Question: I have a table in SQL Server that looks like this:
'''
CREATE TABLE [dbo].[FCT_RawEvents](
[EquipID] [int] NOT NULL,
[EventTimeStamp] [int] NOT NULL,
[EventMilliSeconds] [smallint] NULL,
[EventID] [int] NOT NULL,
[EventOn] [bit] NOT NULL,
[JobID] [int] NULL,
[FirstEvent] [bit] NULL,
[OperatorId] [int] NULL,
[Suppressed] [bit] NULL,
[ManualOverride] [bit] NULL
)
'''
This contains events, that are either turning on or off (EventOn = True, EventOn = False). Now I need to get all the events which are 'Active' (not suppressed) at a given time. I have some SQL that works, however as this table has rows in the millions, it runs pretty slow (10 seconds for 5 equipIds).
Here it is:
'''
DECLARE @StartDateTime datetime = '2013/01/01'
DECLARE @csvEquipIds nvarchar(MAX) = '5,6,7,8'
DECLARE @StartTimeStamp int = dbo.GetSecondsFromDate(@StartDateTime)
DECLARE @StartMilliSeconds smallint = DATEPART(Ms, @StartDateTime)
DECLARE @EquipIds TABLE (EquipId int)
INSERT INTO @EquipIds(EquipId) SELECT EquipID FROM dbo.getEquipmentIDs(null,@csvEquipIds)
SELECT dbo.getDateFromSeconds(EventTimeStamp), * FROM
( SELECT re.EquipID,EventTimeStamp,EventMilliSeconds,EventID,eventon,
ROW_NUMBER() OVER (PARTITION BY re.EquipId,EventID ORDER BY EventTimeStamp DESC,EventMilliSeconds DESC) AS RowNo
FROM dbo.FCT_RawEvents re
JOIN @EquipIds eq
ON eq.EquipId = re.EquipID
WHERE (re.EventTimeStamp < @StartTimeStamp OR(re.EventTimeStamp = @StartTimeStamp AND re.EventMilliSeconds <= @StartMilliSeconds)) AND re.EventID > 0
AND (re.Suppressed IS NULL)-- OR re.Suppressed = 0)
) ev
WHERE RowNo = 1 AND EventOn = 1
ORDER BY EquipID,EventID, EventTimeStamp desc, EventMilliSeconds desc
'''
The execution plan indicates that 80% of the time is being spent on the sort, which is the Partition/Order window function.

I am by no means an INDEX expert, but have added these:
'''
CREATE CLUSTERED INDEX [IX_Clustered] ON [dbo].[FCT_RawEvents]
(
[EquipID] ASC,
[EventTimeStamp] DESC,
[EventMilliSeconds] DESC,
[EventID] ASC,
[EventOn] DESC
)WITH (PAD_INDEX = OFF, STATISTICS_NORECOMPUTE = OFF, SORT_IN_TEMPDB = OFF, IGNORE_DUP_KEY = OFF, DROP_EXISTING = OFF, ONLINE = OFF, ALLOW_ROW_LOCKS = ON, ALLOW_PAGE_LOCKS = ON) ON [PRIMARY]
GO
CREATE NONCLUSTERED INDEX [IX_EquipEventTime] ON [dbo].[FCT_RawEvents]
(
[EquipID] ASC,
[EventID] ASC,
[EventTimeStamp] DESC,
[EventMilliSeconds] DESC
)
INCLUDE ( [EventOn]) WITH (PAD_INDEX = OFF, STATISTICS_NORECOMPUTE = OFF, SORT_IN_TEMPDB = OFF, IGNORE_DUP_KEY = OFF, DROP_EXISTING = OFF, ONLINE = OFF, ALLOW_ROW_LOCKS = ON, ALLOW_PAGE_LOCKS = ON) ON [PRIMARY]
GO
CREATE NONCLUSTERED INDEX [IX_Suppressed] ON [dbo].[FCT_RawEvents]
(
[Suppressed] ASC
)WITH (PAD_INDEX = OFF, STATISTICS_NORECOMPUTE = OFF, SORT_IN_TEMPDB = OFF, IGNORE_DUP_KEY = OFF, DROP_EXISTING = OFF, ONLINE = OFF, ALLOW_ROW_LOCKS = ON, ALLOW_PAGE_LOCKS = ON) ON [PRIMARY]
GO
'''
It appears that the sort is scanning a large part of the table, where I really want it to 'Look back' until it finds the first matching event.
Any pointers would be much appreciated, either by use of an Index or improving the SQL.
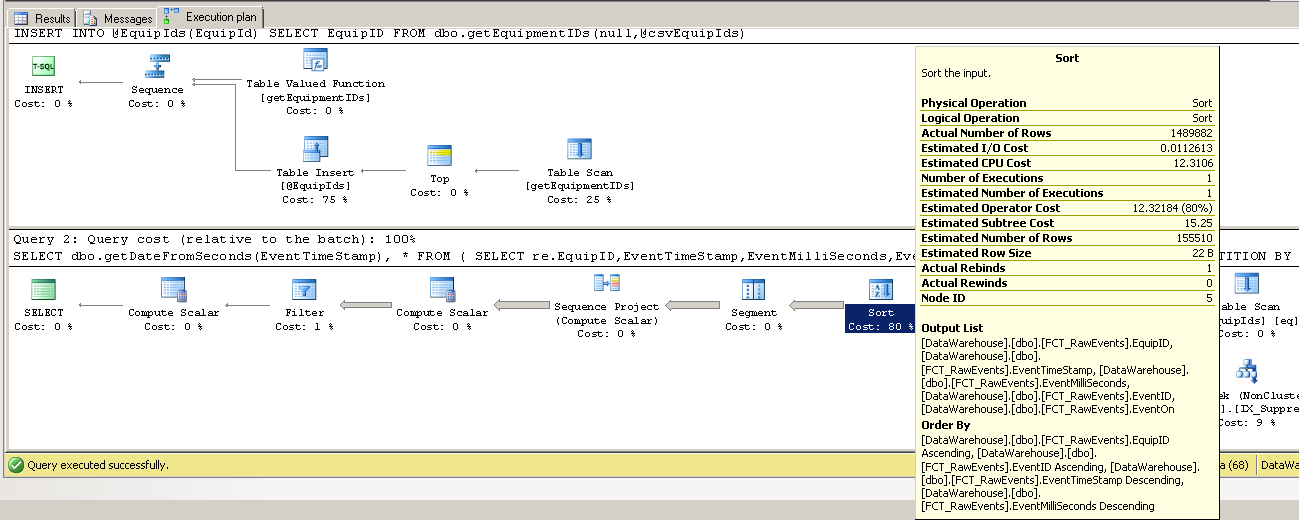
Answer: Following up on comments:
- Try replacing the table variable with a temp table: Table variables don't have statistics, temp tables can.- The second index looks to be redundant.- Try replacing the scalar valued function.- Examine the selectivity of your columns '''
EquipID, EventTimeStamp, EventMilliSeconds, EventID, EventOn
'''
and create index in order of highest selectivity to lowest. Selectivity is a measure of how many duplicate values are in a column. It ranges from no duplicates (high selectivity) to all the same value (zero selectivity). Ideally, an index should have the columns in the order of highest selectivity.
For example, the selectivity of your 'EquipId' column would be
'''
(SELECT COUNT(DISTINCT EquipId) FROM dbo.FCT_RawEvents) /
(SELECT COUNT(*) FROM dbo.FCT_RawEvents)
'''
-